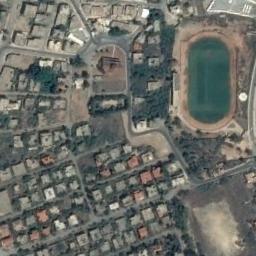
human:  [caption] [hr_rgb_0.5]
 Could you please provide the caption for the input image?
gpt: There are some trees on one side of the track .

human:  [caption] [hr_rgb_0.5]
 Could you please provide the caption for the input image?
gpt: The ground track field is next to a residential area .

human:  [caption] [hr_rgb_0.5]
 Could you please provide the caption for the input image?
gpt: A track and field is built in the middle of a residential area, Surrounded by a lot of vegetation .

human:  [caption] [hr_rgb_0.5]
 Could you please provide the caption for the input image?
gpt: There are many buildings next to the ground track field .

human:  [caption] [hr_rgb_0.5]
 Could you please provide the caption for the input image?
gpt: There are many buildings around the ground track field with a brown track .